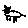
Label: cat